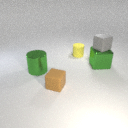
small gray rubber cube above large green metal cube